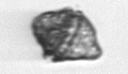
Label: Kryptoperidinium_triquetrum